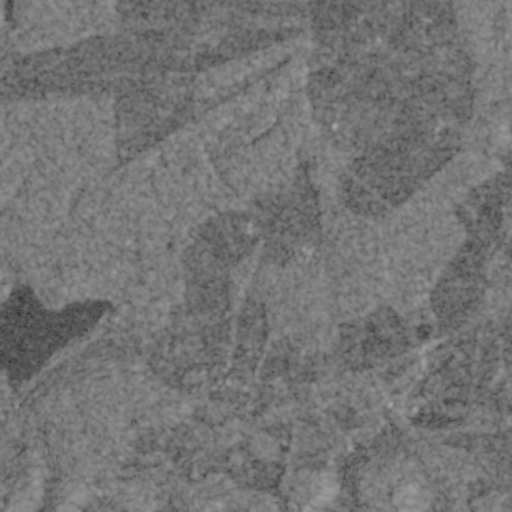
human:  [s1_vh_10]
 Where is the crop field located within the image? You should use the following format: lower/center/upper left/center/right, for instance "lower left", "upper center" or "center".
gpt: The crop field is located in the lower of the image.
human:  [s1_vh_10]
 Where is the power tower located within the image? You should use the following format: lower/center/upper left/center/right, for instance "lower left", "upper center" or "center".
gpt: The power tower is located in the upper right of the image.
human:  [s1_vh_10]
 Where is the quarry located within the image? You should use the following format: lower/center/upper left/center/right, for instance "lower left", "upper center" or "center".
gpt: The quarry is located in the lower right of the image.
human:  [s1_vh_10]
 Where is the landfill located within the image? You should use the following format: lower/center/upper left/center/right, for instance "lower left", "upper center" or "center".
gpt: There is no landfill in the image.

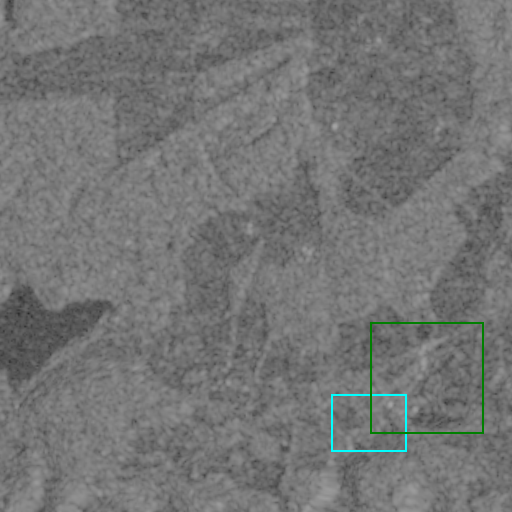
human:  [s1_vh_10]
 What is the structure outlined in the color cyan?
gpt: The structure outlined in cyan is a crop field.
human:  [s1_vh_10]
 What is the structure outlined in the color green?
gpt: The structure outlined in green is a quarry.
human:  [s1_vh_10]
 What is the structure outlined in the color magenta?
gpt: There is no magenta outline.